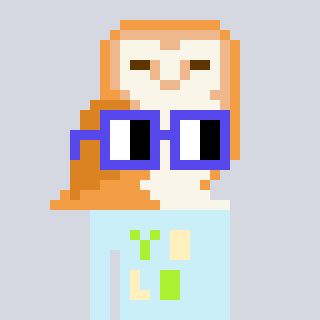
a pixel art character with square blue glasses, a owl-shaped head and a cold-colored body on a cool background